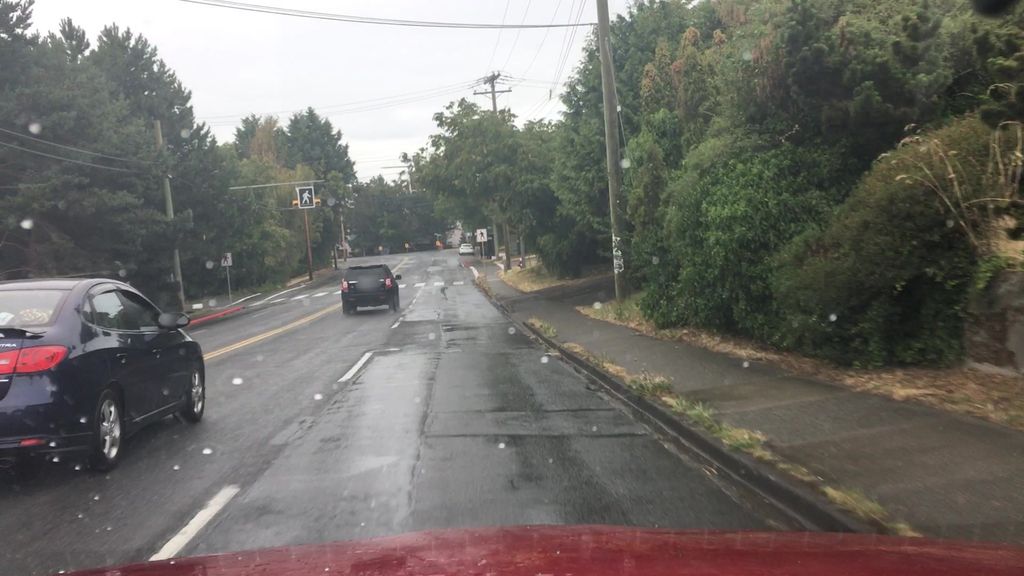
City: victoria